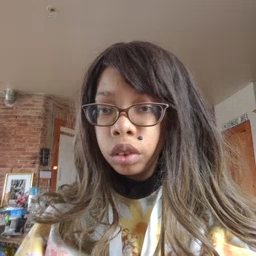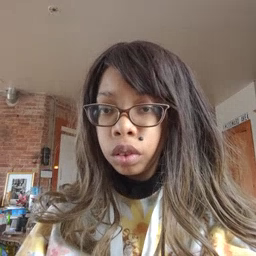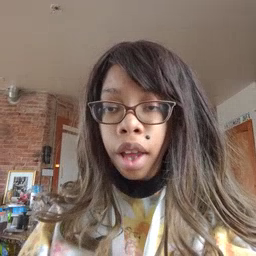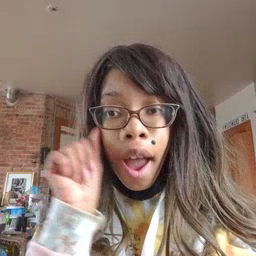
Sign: aunt